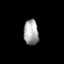
Tissue: prostate
Cell type: T cells
Senescence score: 0.3099
Nuclear area (px): 361
Mean DAPI intensity: 166.936